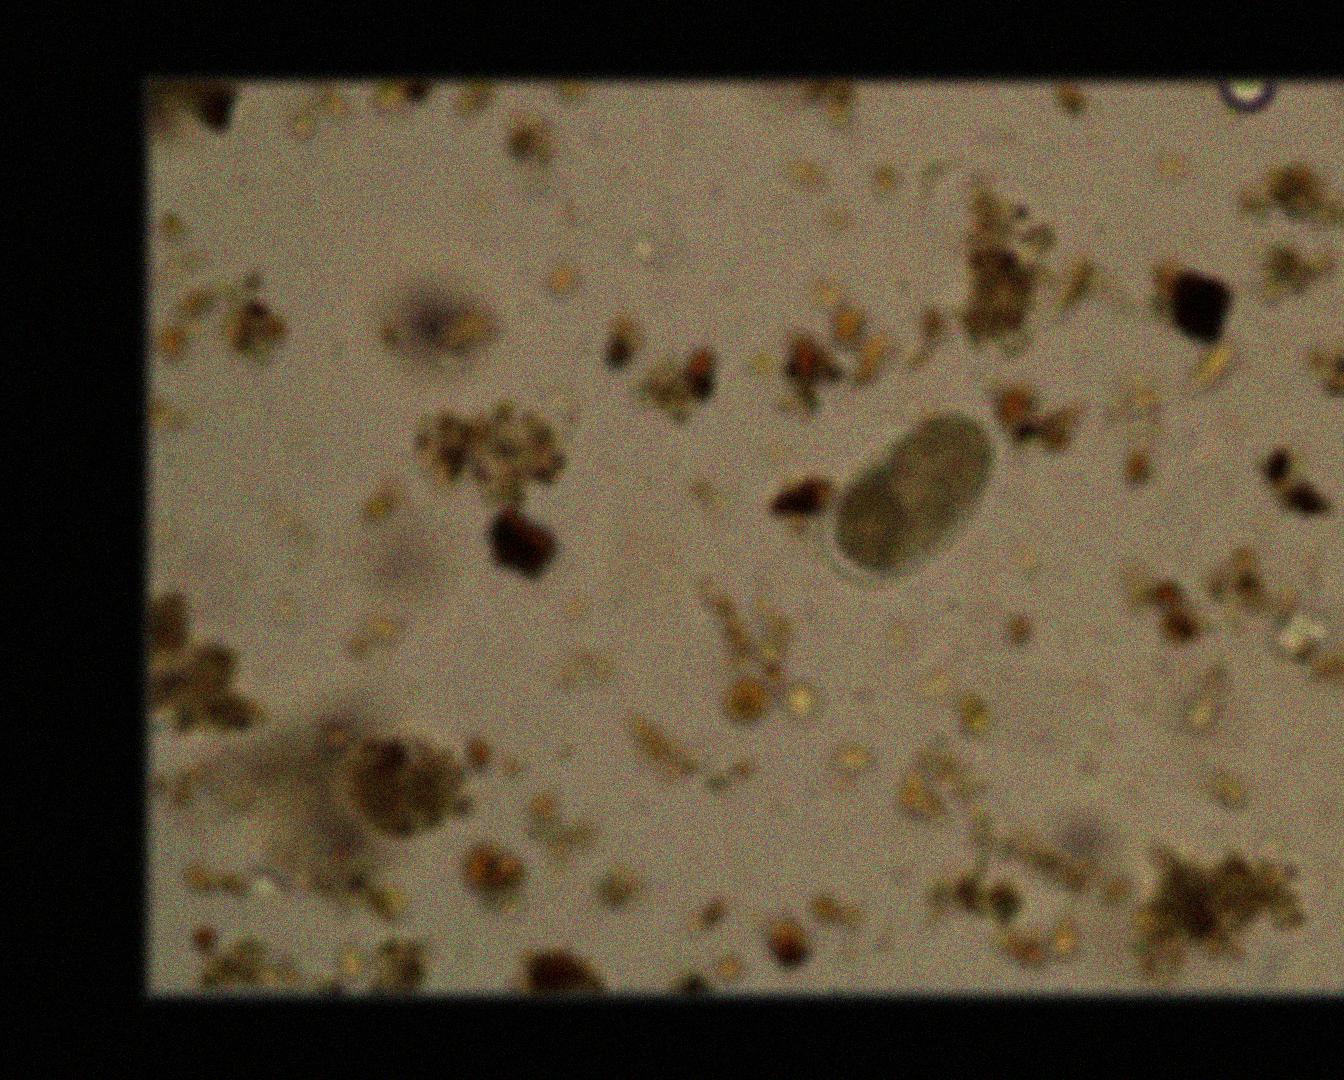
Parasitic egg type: Hookworm egg